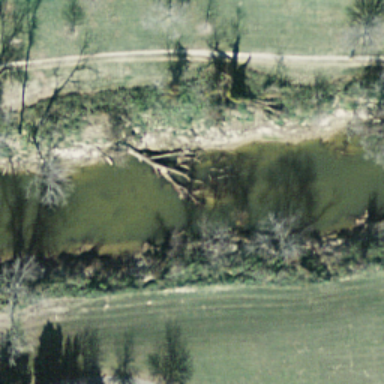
It is a river with two rows of trees on both banks of the river .